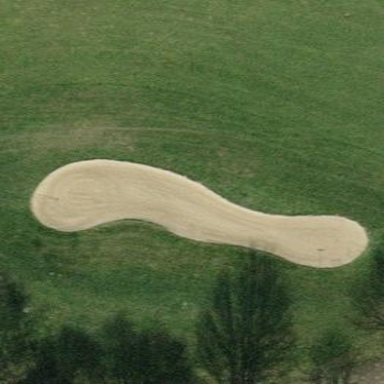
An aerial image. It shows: Golf bunker filled with natural sand.